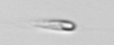
Label: flagellate_morphotype3